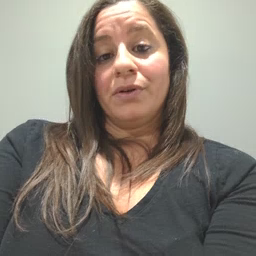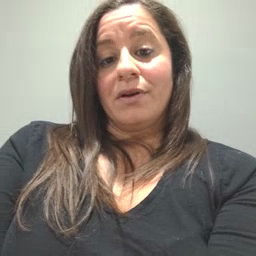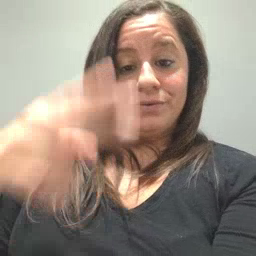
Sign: high